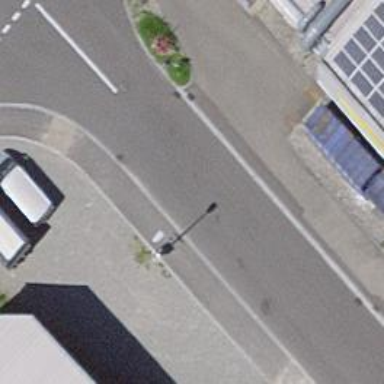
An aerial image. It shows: Bus stop with designated stop position for public transport.